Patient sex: F
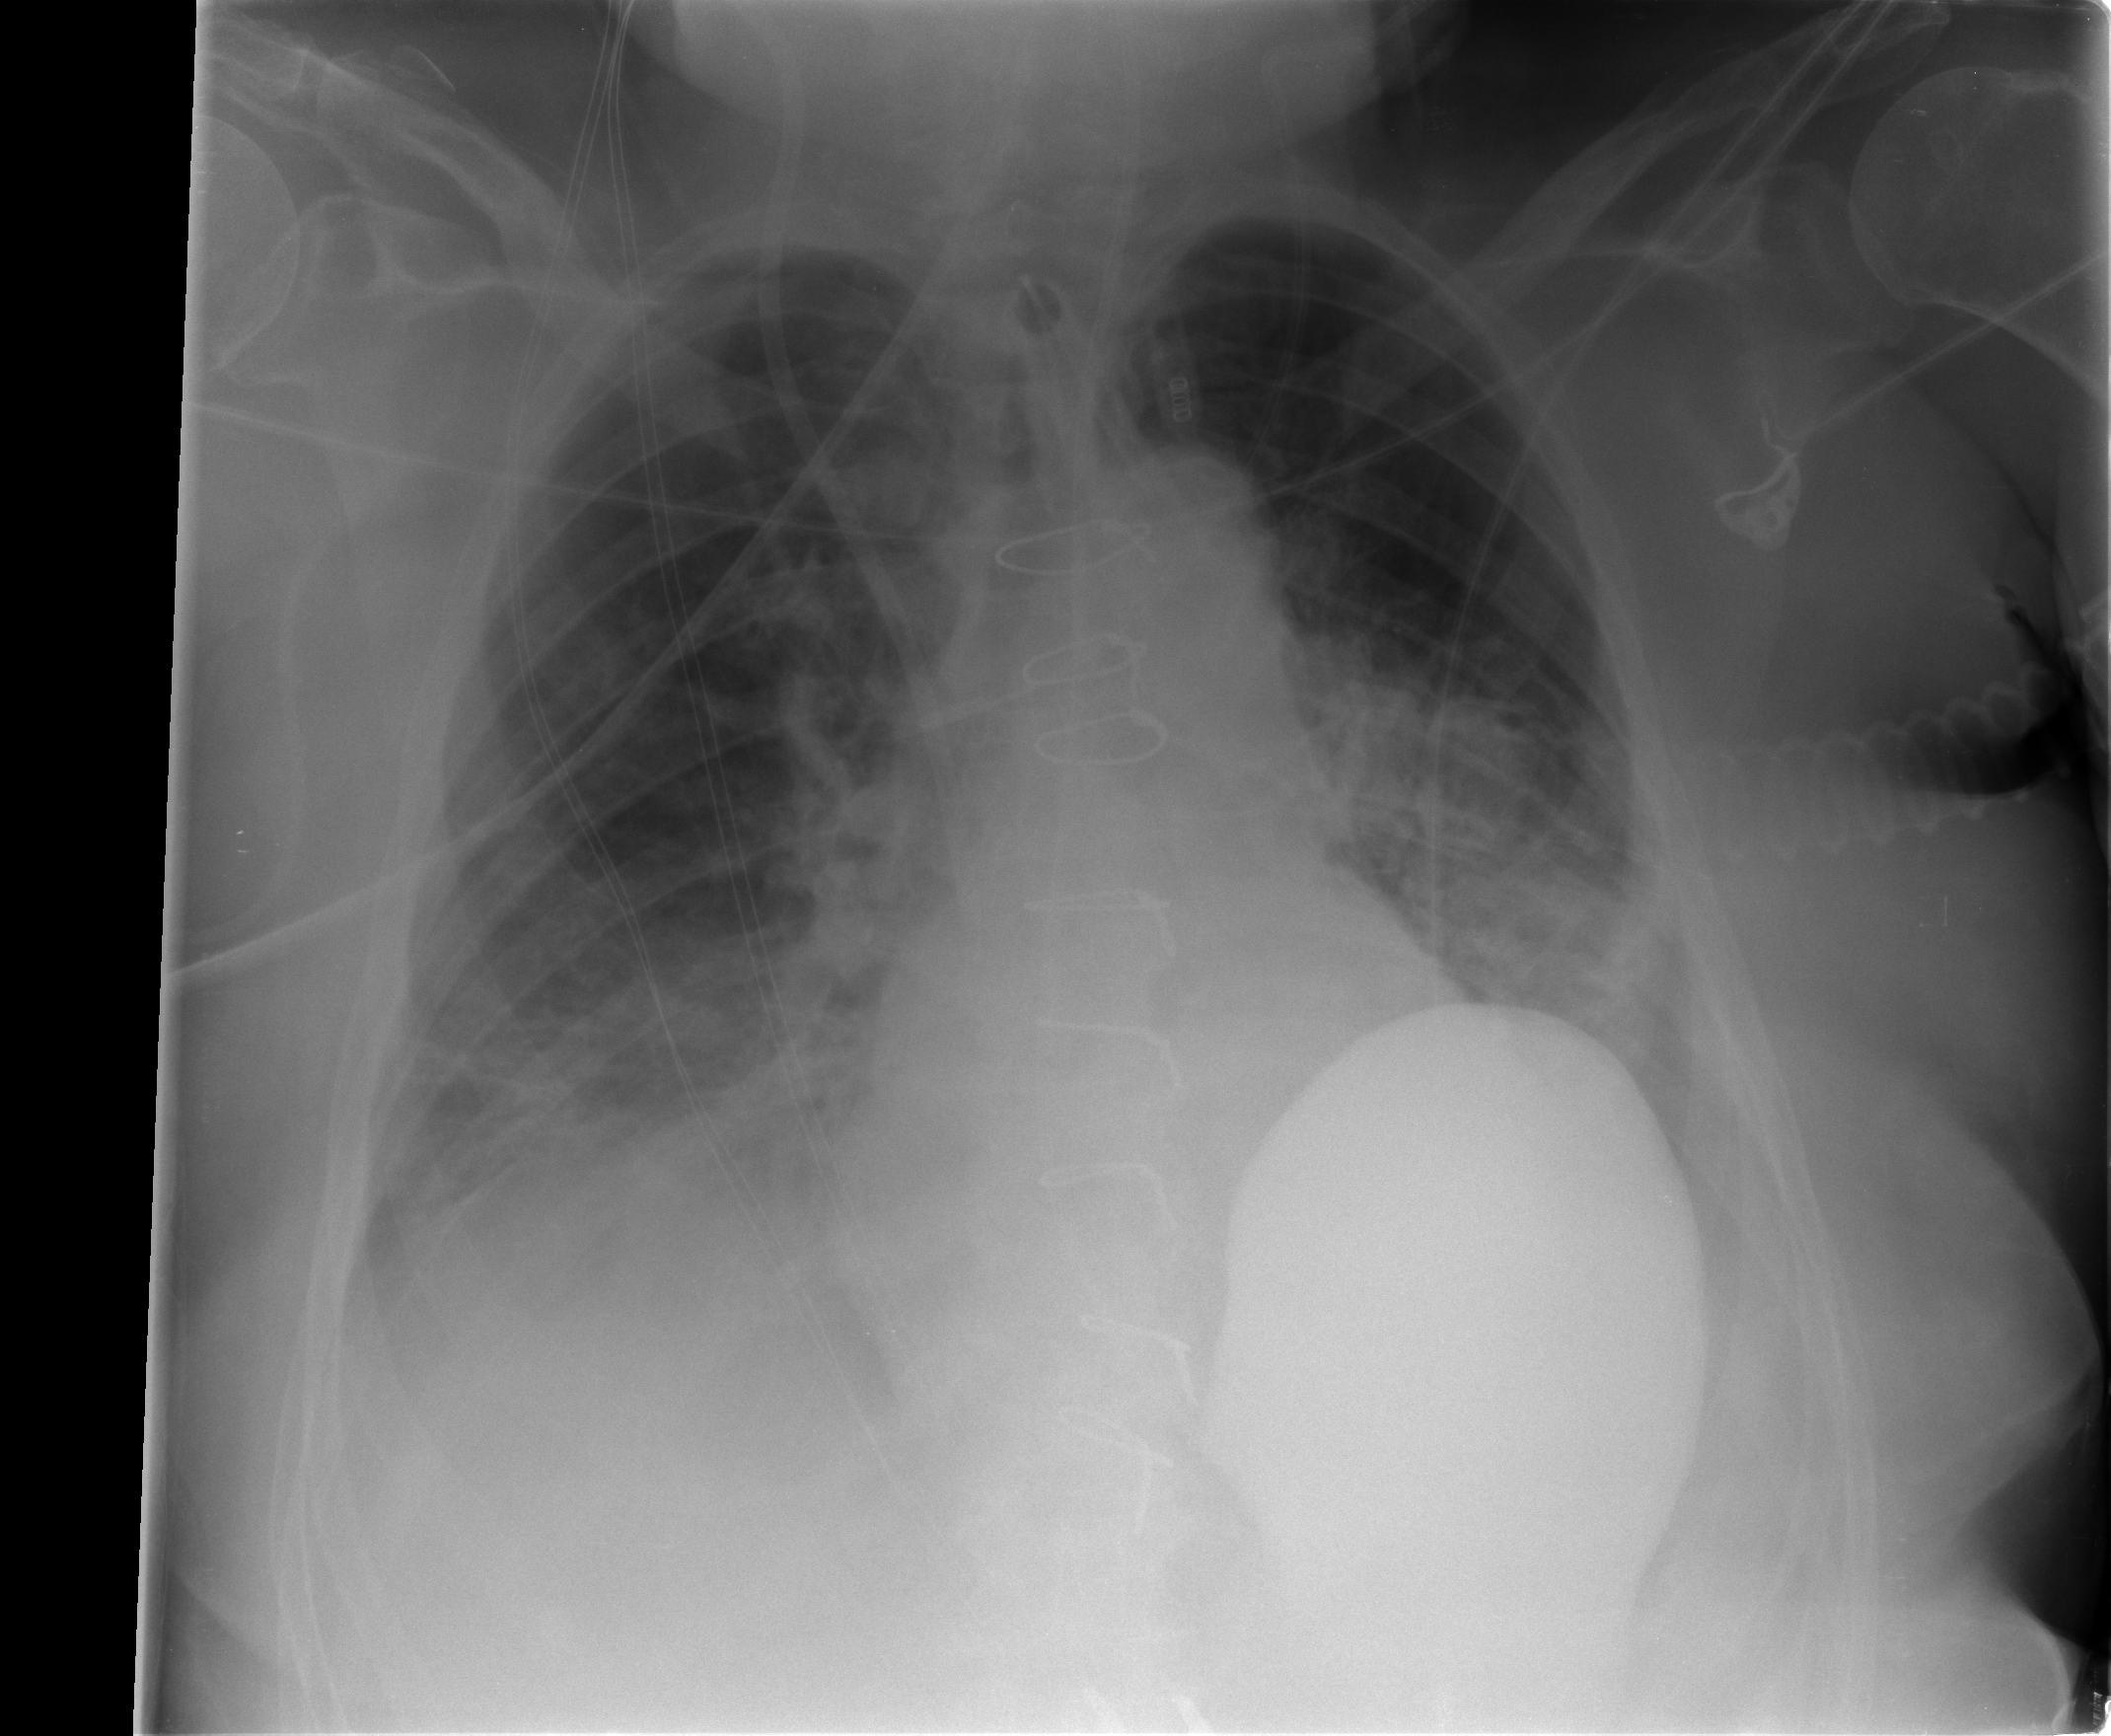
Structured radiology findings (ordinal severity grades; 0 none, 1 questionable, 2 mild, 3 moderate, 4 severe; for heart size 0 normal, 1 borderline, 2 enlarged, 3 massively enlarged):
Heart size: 1
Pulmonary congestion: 2
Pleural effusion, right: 2
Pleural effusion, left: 2
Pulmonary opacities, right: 0
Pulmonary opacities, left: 2
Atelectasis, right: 3
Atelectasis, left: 3